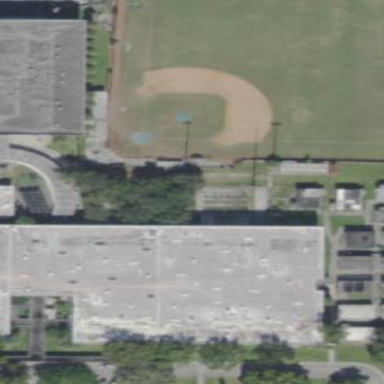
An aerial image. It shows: Baseball pitch for leisure land.